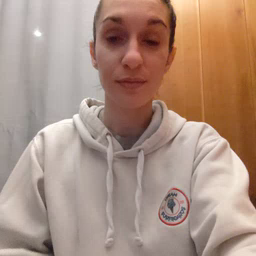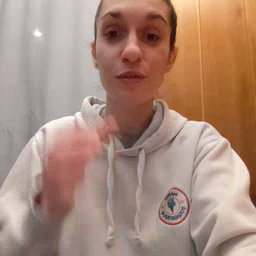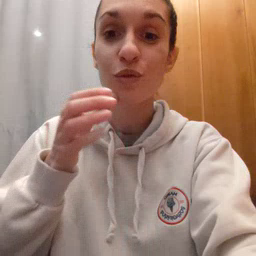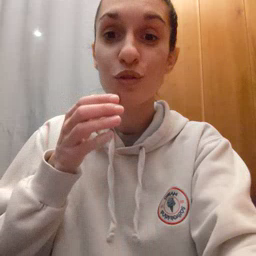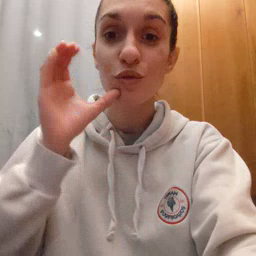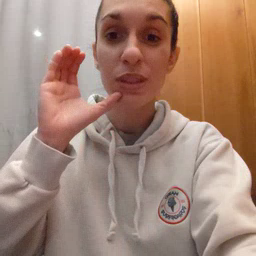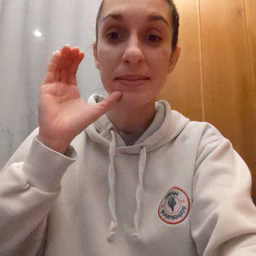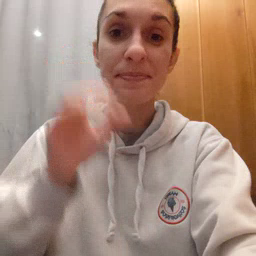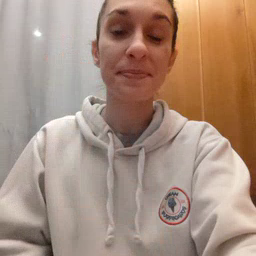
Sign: drink